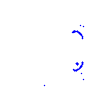
Particle: proton